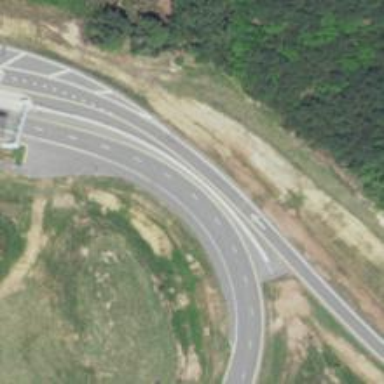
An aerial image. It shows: Asphalt motorway link.